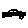
Label: car